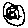
Label: square